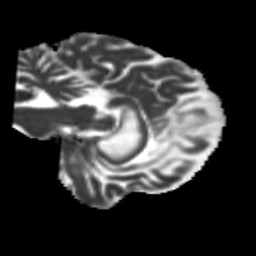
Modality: MD
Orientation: sagittal
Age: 66
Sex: female
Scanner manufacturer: siemens
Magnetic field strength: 3 T
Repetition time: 5.25 s
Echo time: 0.08 s